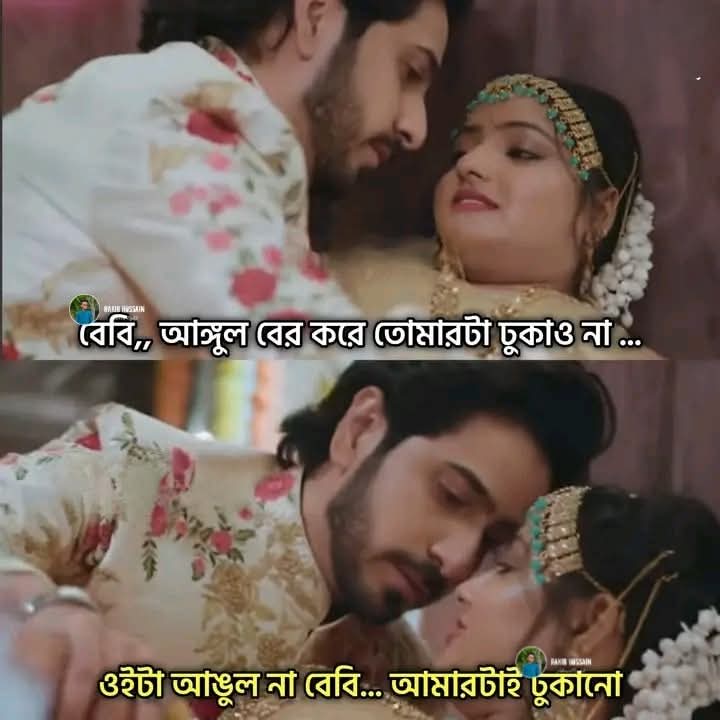
Text: বেবি,, আঙ্গুল বের করে তোমারটা ঢুকাও না ...
ওইটা আঙুল না বেবি... আমারটাই ঢুকানো
Label: Non Hate